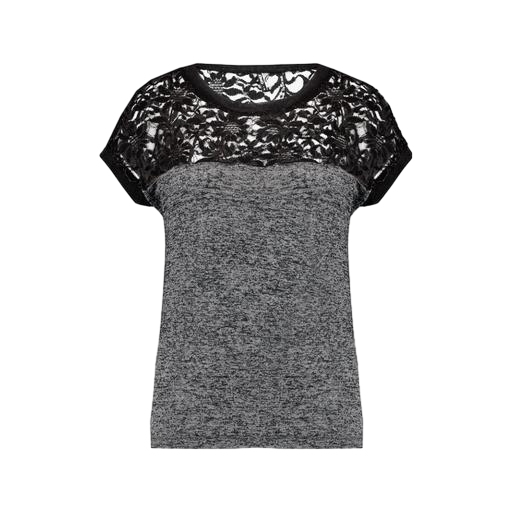
lace-yoke t-shirt, black lace-yoke jersey tee, black lace-yoke jersey t-shirt, white background